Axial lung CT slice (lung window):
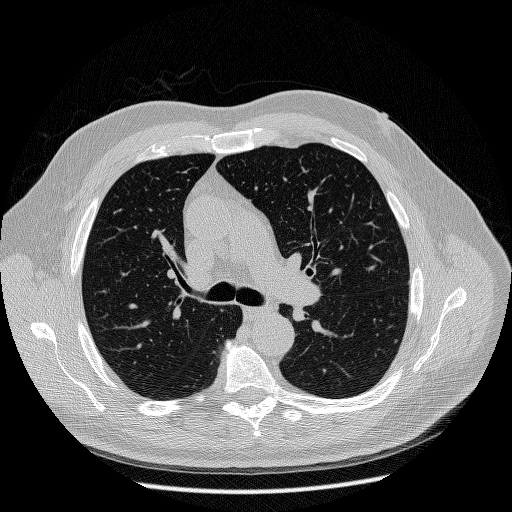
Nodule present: no